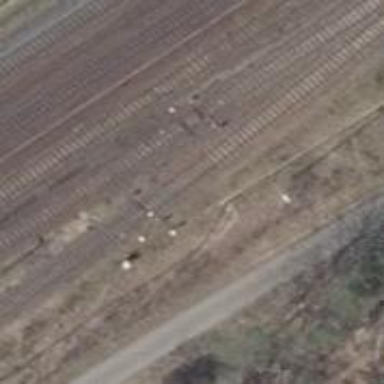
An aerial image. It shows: Wedge used for railway derailment.